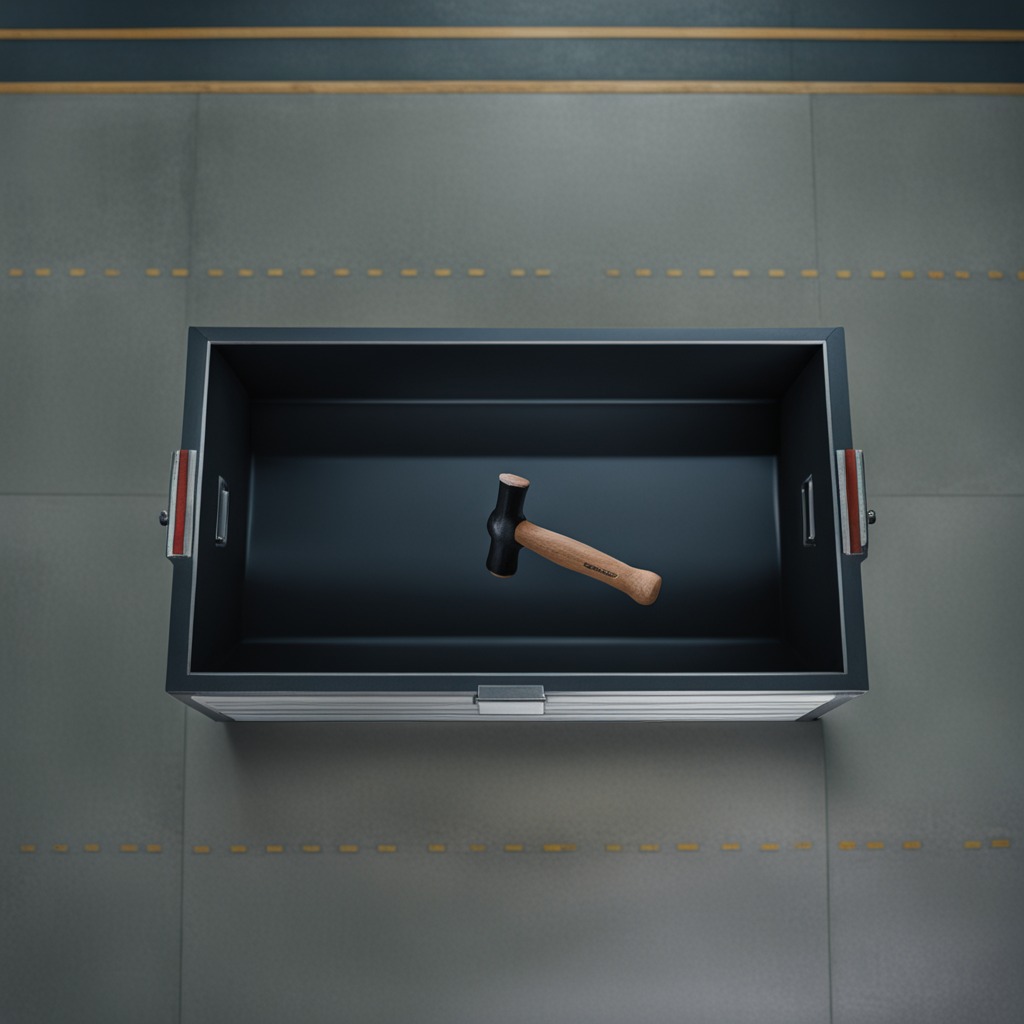
A hammer is lying on the toolbox surface.